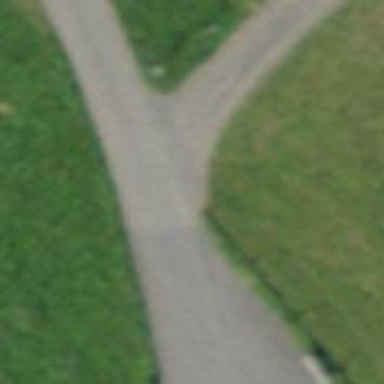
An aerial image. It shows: Unclassified road.